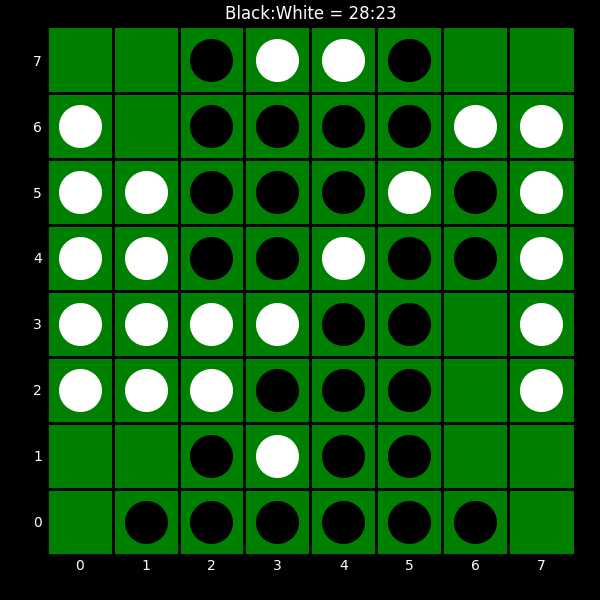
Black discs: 28
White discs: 23